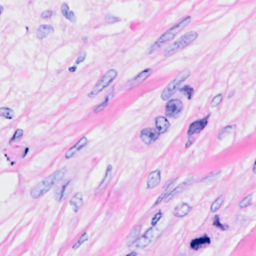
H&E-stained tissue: Breast